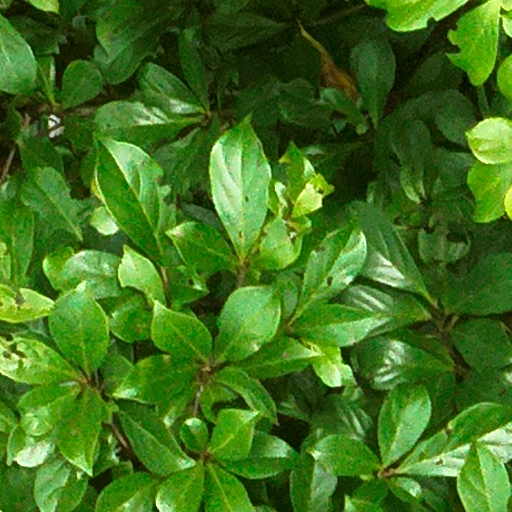
Species: Terminalia amazonia
GBIF accepted scientific name: Terminalia amazonica
Crown area (m\u00b2): 110.818